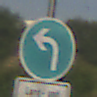
Verkehrszeichen: VorgeschriebeneFahrtrichtungLinks
Zusatzzeichen unten: BesondereFahrzeugeUndTransportgueter8
Umgebung: Outdoor, Suburban
Tageszeit: SunriseSunset
Wetter: PartlyCloudy
Licht: Natural
Jahreszeit: NotSpecified
Kontrast: HighContrast